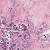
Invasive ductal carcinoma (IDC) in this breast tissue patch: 1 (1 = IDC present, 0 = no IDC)